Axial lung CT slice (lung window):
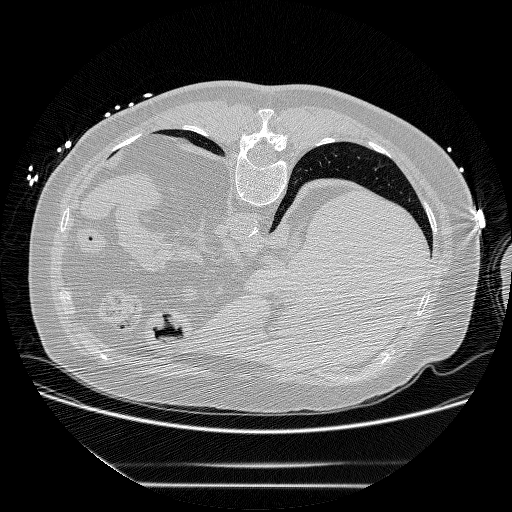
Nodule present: no